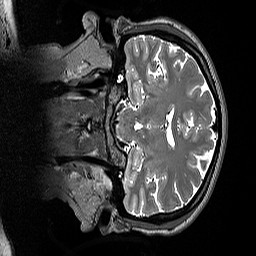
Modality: T2w
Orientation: coronal
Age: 34
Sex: female
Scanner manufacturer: siemens
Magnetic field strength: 3 T
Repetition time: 3.2 s
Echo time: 0.412 s